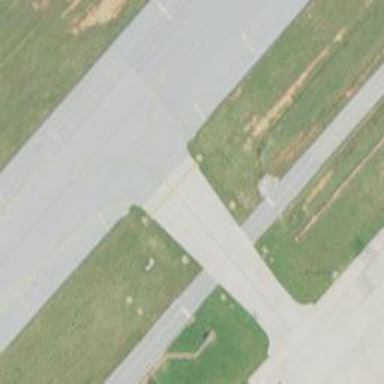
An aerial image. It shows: Image of taxiway at airport.